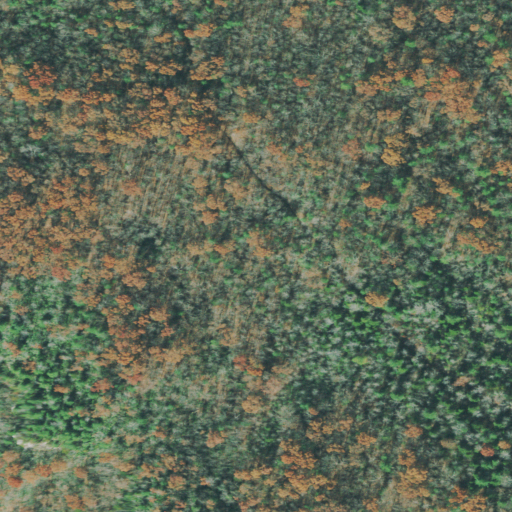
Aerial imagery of ridge(s) in Tennessee named Groom Ridge containing deciduous forest and mixed forest